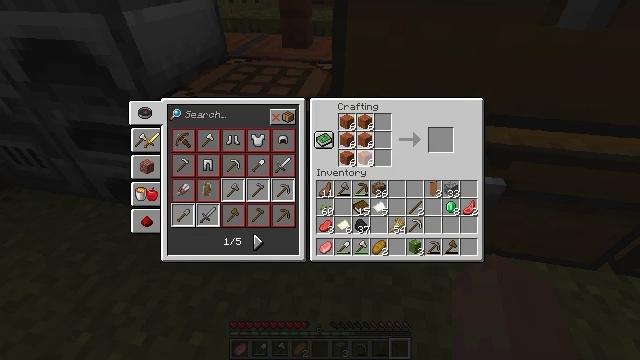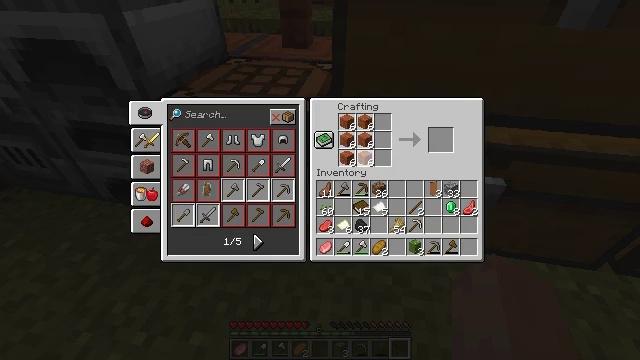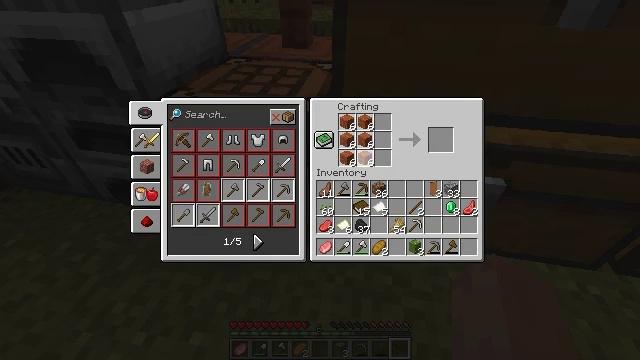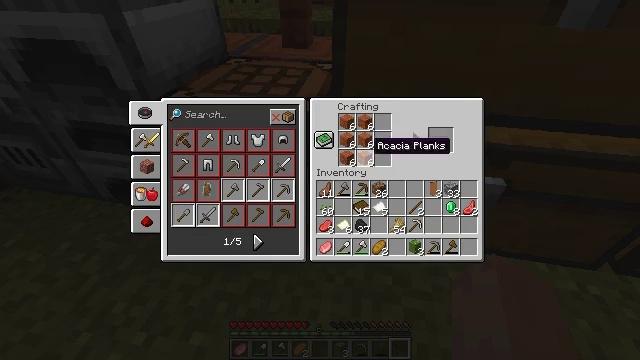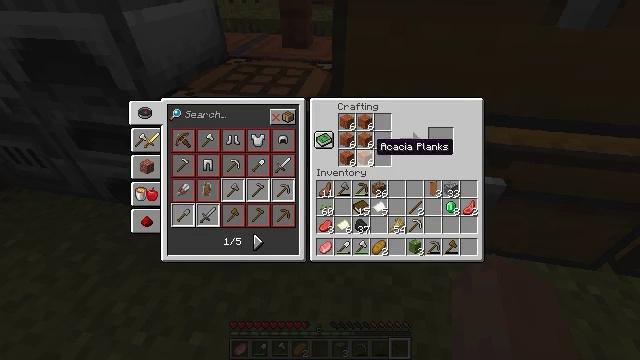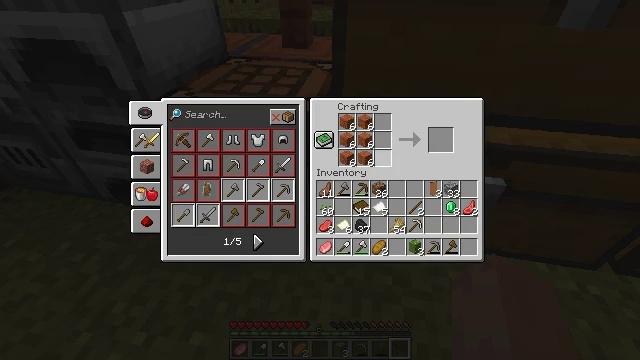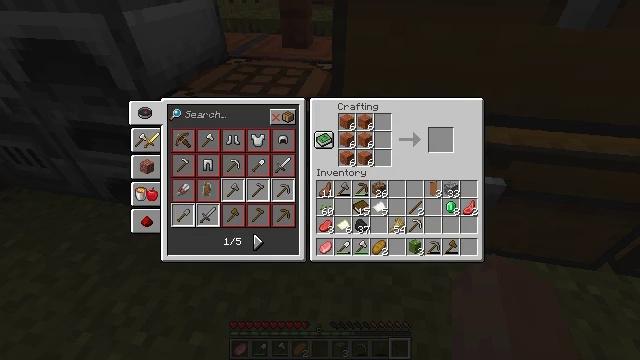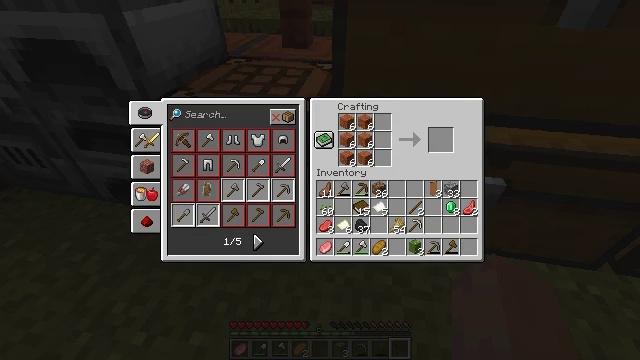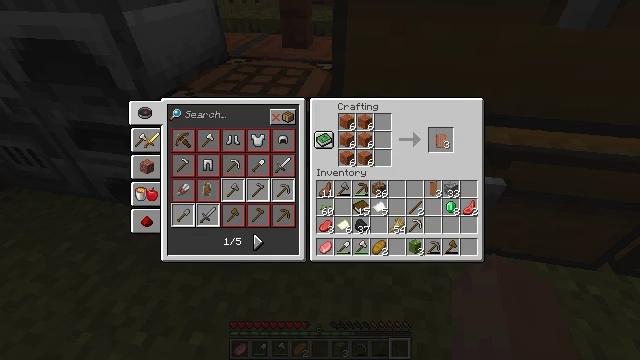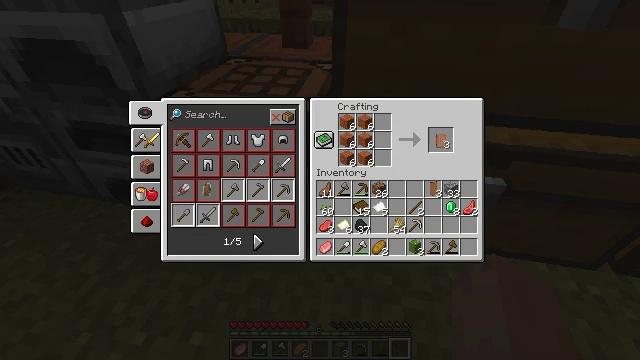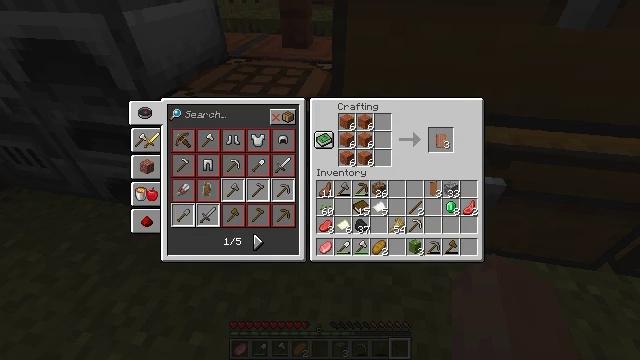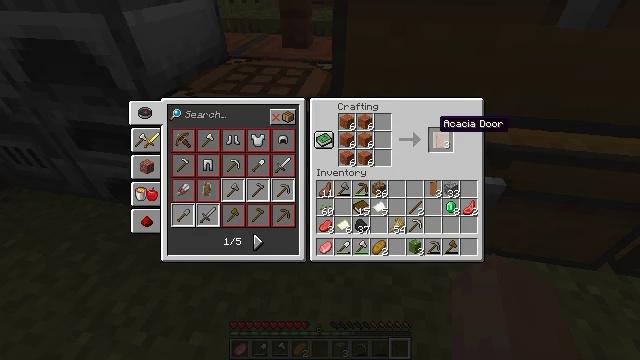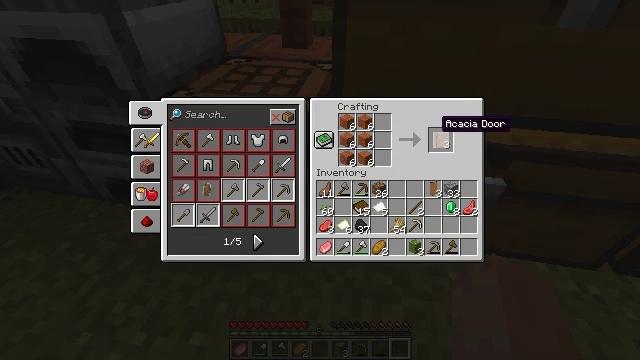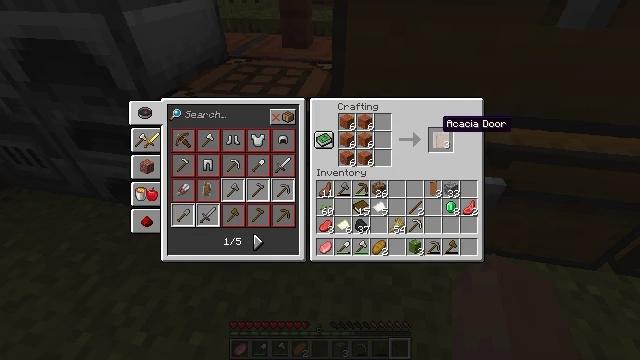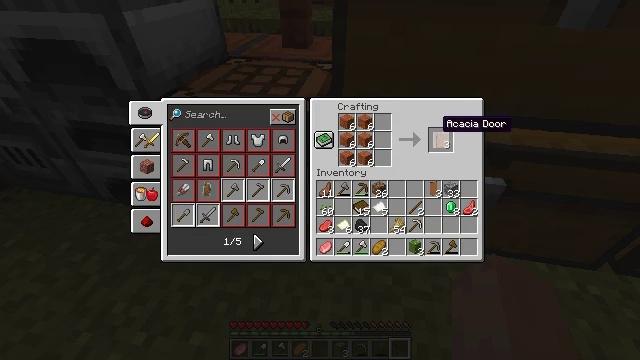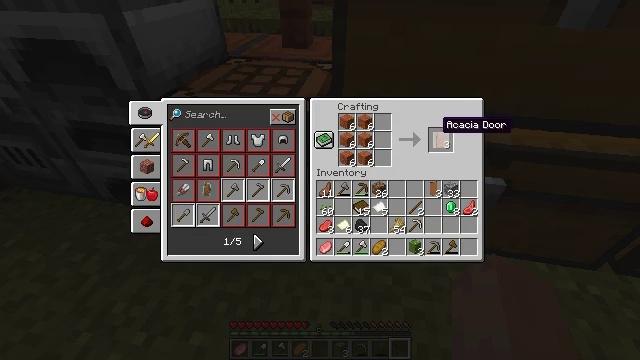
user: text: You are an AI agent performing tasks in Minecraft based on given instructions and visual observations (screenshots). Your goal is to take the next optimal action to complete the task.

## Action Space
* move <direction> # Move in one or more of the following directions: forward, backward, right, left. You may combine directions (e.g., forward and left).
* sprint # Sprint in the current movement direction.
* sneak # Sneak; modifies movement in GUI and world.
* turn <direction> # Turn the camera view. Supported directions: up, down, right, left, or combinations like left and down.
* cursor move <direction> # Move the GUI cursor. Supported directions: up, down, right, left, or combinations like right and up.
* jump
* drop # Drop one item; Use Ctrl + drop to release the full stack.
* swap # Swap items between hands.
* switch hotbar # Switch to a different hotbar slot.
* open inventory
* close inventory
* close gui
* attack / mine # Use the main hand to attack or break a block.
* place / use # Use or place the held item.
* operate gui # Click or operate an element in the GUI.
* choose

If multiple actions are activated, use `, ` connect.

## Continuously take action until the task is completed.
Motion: motion action
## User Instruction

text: Interact with the crafting table to make an acacia door.
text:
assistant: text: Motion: operate gui
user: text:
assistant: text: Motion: operate gui
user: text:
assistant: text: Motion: no_op
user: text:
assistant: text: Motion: no_op
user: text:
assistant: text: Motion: cursor move right
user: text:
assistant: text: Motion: cursor move right
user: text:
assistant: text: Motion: cursor move right and up
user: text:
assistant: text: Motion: cursor move right
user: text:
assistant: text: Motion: no_op
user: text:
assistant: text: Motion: no_op
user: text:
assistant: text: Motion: no_op
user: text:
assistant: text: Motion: no_op
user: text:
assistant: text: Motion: no_op
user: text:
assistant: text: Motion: no_op
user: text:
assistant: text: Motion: no_op
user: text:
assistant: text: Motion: no_op
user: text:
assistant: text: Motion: operate gui
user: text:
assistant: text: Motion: operate gui
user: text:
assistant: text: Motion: no_op
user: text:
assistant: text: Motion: cursor move right and down
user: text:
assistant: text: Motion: cursor move right and down
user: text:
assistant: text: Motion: no_op